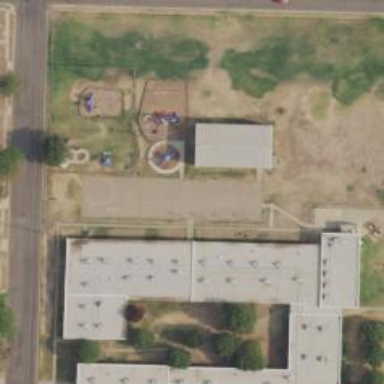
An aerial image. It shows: School.